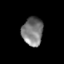
Tissue: skin
Cell type: Epithelial cells
Senescence score: 0.2462
Nuclear area (px): 583
Mean DAPI intensity: 123.053